Interaction volume radius: 5 \u00c5
Interaction volume height: 20 \u00c5
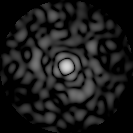
Disorder parameter: 0.847